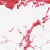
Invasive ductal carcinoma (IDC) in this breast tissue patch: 0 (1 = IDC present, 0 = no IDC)